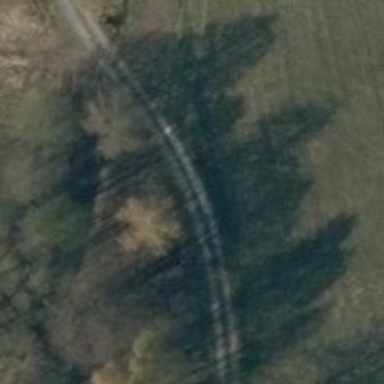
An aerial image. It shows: Gravel track with grade3 tracktype.